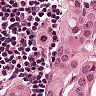
Metastatic tissue present: yes